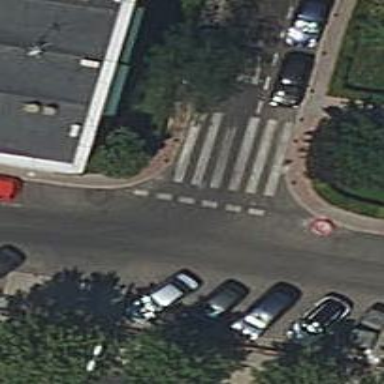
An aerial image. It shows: Zebra crossing on footway.